Current action and preconditions to check: trajectory_clear

Your task: For each precondition in the list above, predict whether it will hold at this action.

Consider the current scene as observed from the mobile robot's camera, and analyze the predicted future states of all dynamic agents (e.g., people, animals, vehicles, or any moving entities) within the NEXT SECOND.

IMPORTANT: Only answer "very likely" if you are absolutely certain—based on strong, clear evidence—that a dynamic agent will violate the precondition in the predicted future state. Do NOT answer "very likely" for unlikely, ambiguous, or low-probability risks.

Ask yourself for each precondition: Is there a high probability, with clear and convincing evidence, that the predicted future states of any dynamic agent will interfere with the predicted future state of the currently executing action within the NEXT SECOND, causing that precondition to fail?

Assess the risk level based on these predictions. Use "likely" or "very likely" if motions create a clear risk of interference.

Use "neutral" or "improbable" if agents are nearby but their predicted paths are clearly diverging or non-conflicting.

Failure Risk Categories: "very improbable", "improbable", "neutral", "likely", "very likely"

Answer Format: Output ONLY the probability_of_failure value from these categories: "very improbable", "improbable", "neutral", "likely", "very likely"

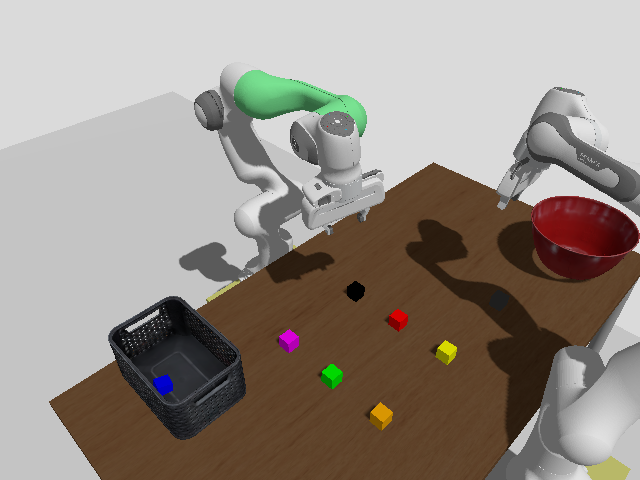

Answer: very improbable